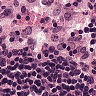
Metastatic tissue present: no